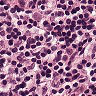
Metastatic tissue present: no